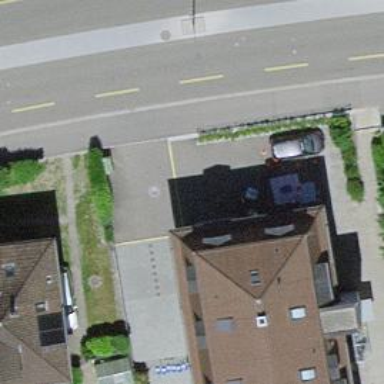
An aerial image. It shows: Building with mansard roof design.